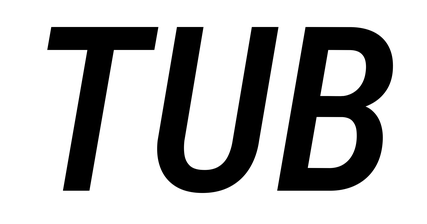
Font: Roboto-Italic_Condensed_Medium_Italic